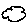
Label: cloud